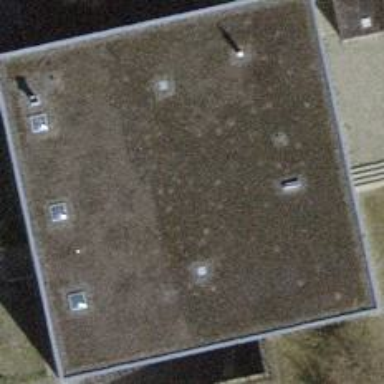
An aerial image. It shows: Building.